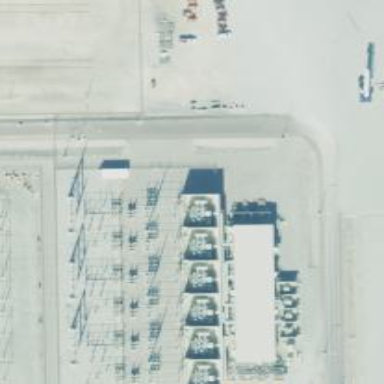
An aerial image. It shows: Switch for power supply.